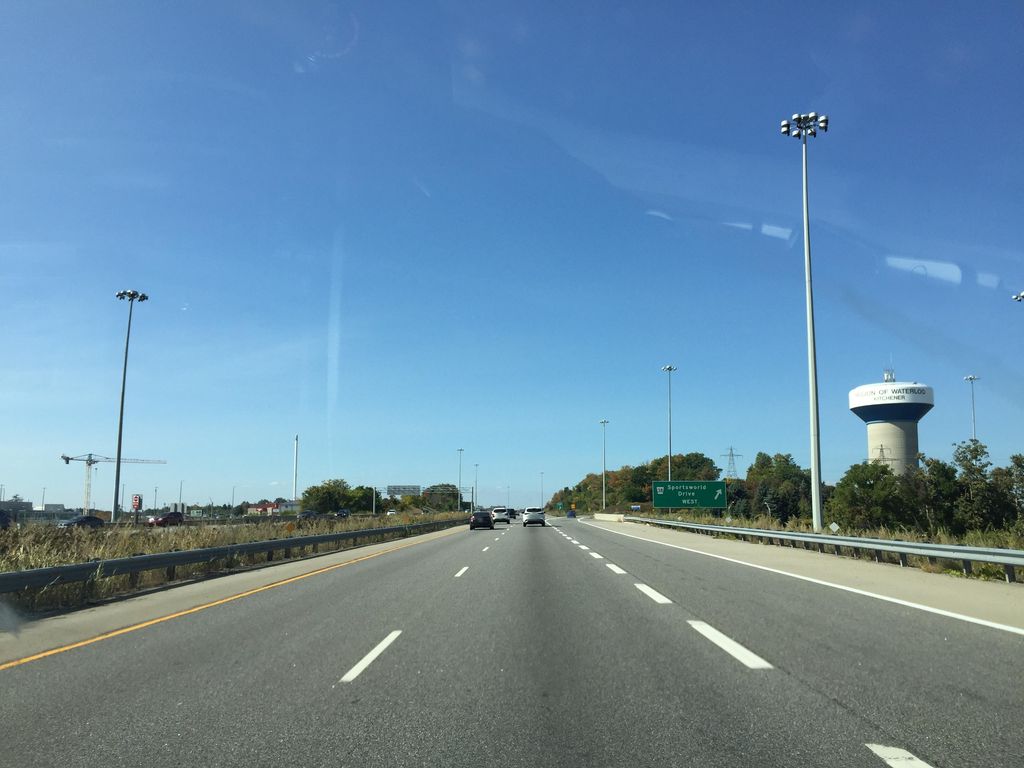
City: kitchener-waterloo